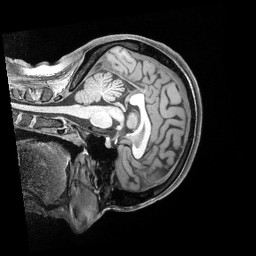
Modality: T1w
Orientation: sagittal
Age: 30
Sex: female
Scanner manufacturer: siemens
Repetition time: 2.4 s
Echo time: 0.00231 s